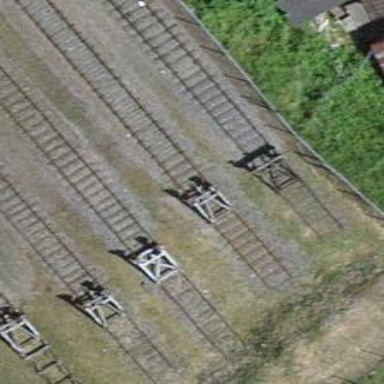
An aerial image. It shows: Railway buffer stop.